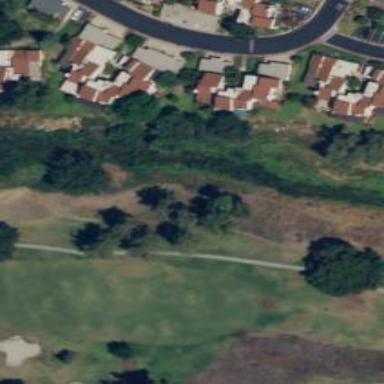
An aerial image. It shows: Footway that also serves as golf cart path.